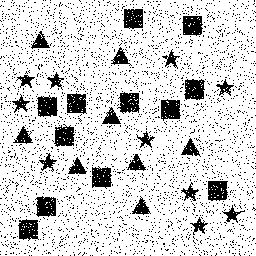
Squares: 12
Triangles: 8
Stars: 10
Total shapes: 30